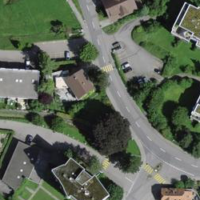
EUNIS habitat code: 54
Species observed at this site:
Carpinus betulus
Cinclus cinclus